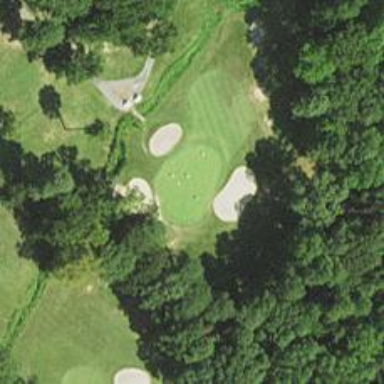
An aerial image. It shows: Golf hole.